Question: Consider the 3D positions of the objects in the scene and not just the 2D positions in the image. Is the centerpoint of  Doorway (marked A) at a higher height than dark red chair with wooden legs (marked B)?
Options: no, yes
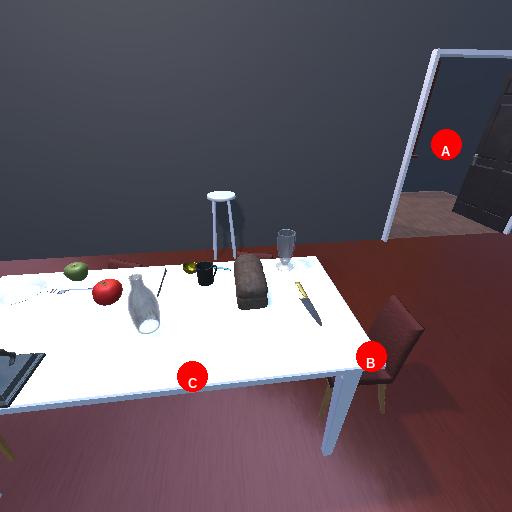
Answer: no